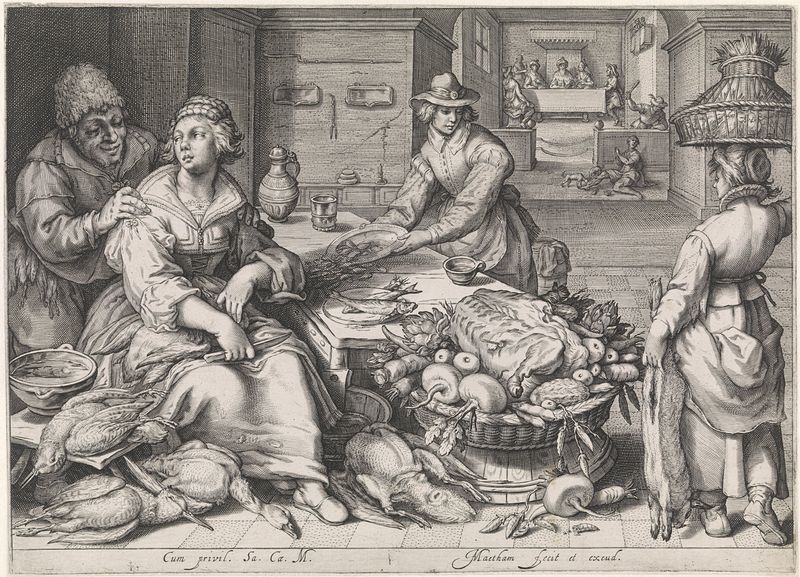
Titel: Keukenstuk met parabel van de rijke man en de arme Lazarus
Künstler: Jacob Matham
Standort: Amsterdam
Institution: Rijksmuseum
Schlagwörter: chapeau, femme, gravure, robe, oiseau, oie, paille, panier, poisson, plats, cuisine, rembrandt, repas, marchand, cuisinière, poule, banquet, nourriture, foyer, volaille, cuisiniers, légume, oi, carotte, perdrie